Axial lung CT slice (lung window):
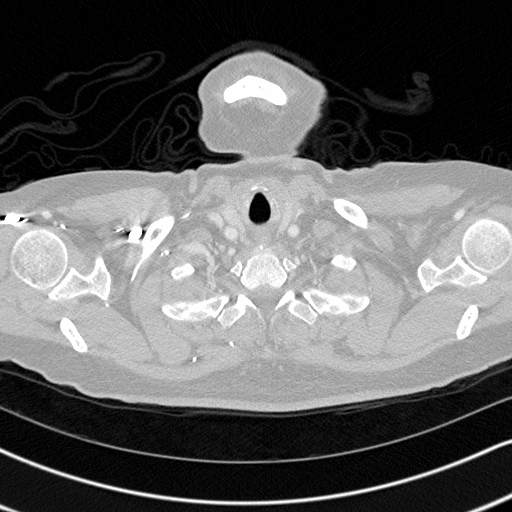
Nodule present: no